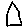
Label: house